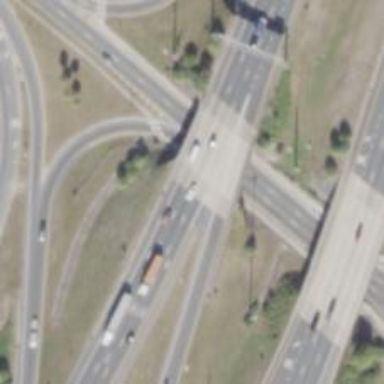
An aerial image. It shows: Motorway bridge.